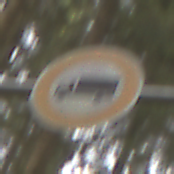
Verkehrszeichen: VerbotFuerKraftfahrzeugeUeberDreiKommaFuenfTonnen
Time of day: MorningAfternoon
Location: Outdoor (Nature)
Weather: Overcast
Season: Winter
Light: Natural